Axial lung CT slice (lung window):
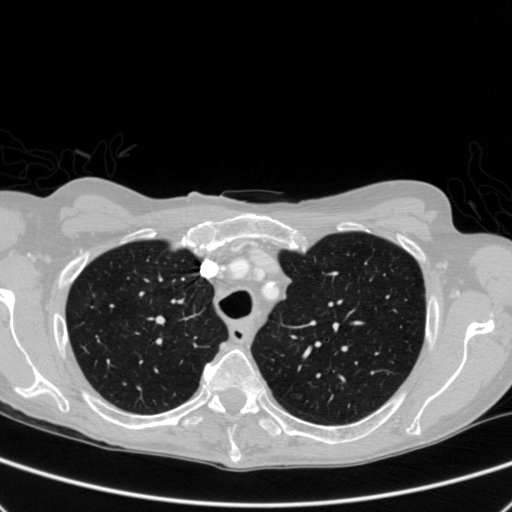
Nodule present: no